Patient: sex M, age 42
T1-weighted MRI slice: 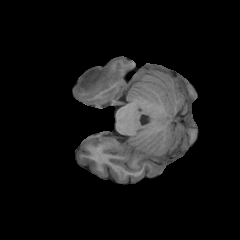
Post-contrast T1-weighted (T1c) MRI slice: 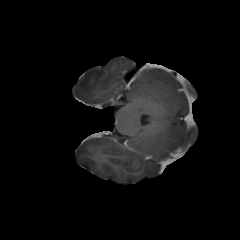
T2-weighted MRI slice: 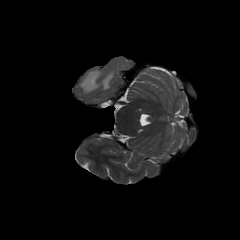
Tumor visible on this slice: yes
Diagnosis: Astrocytoma, IDH-mutant
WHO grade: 4